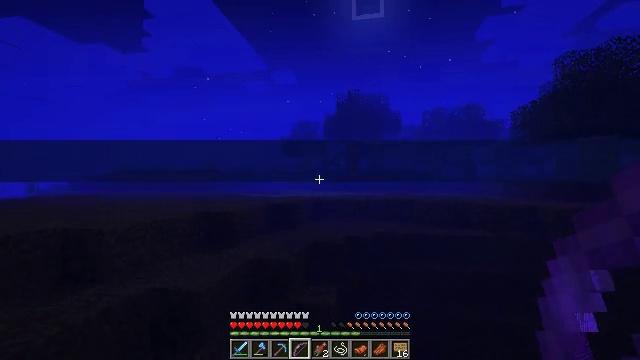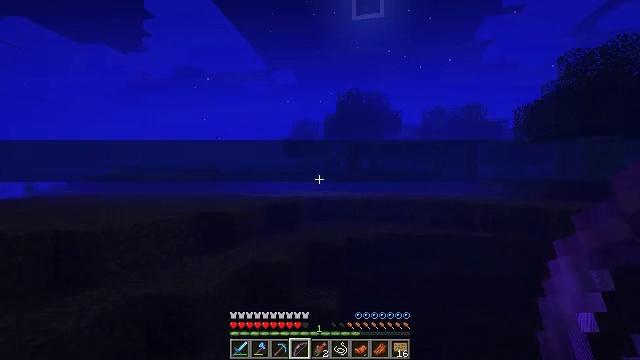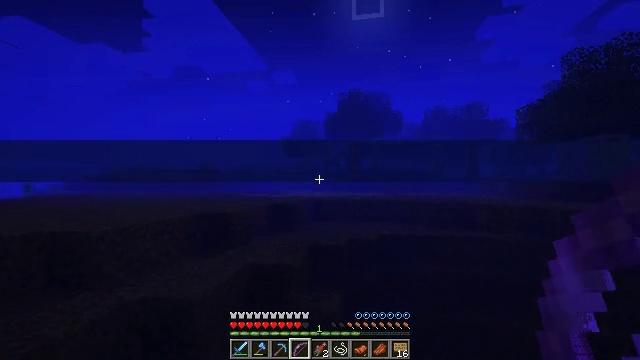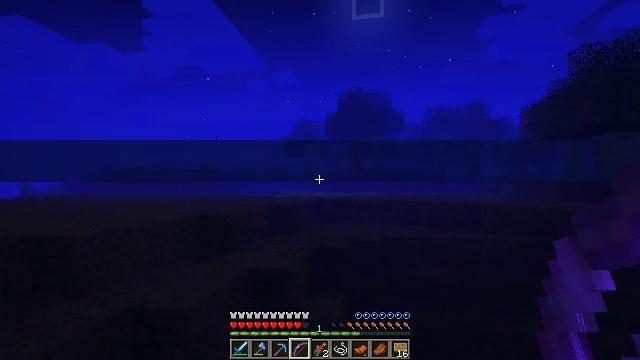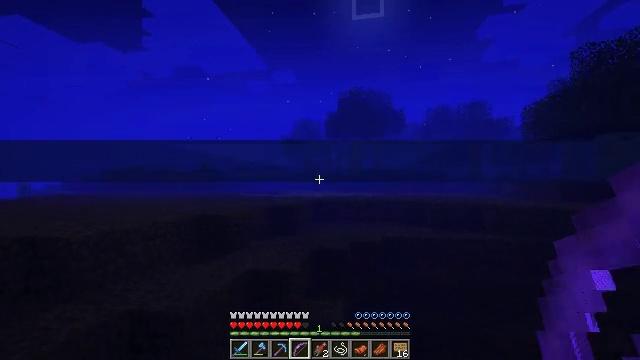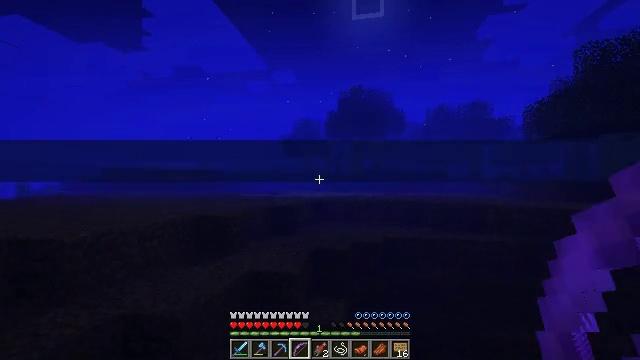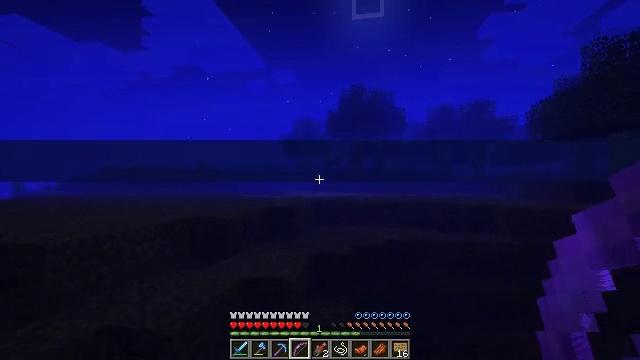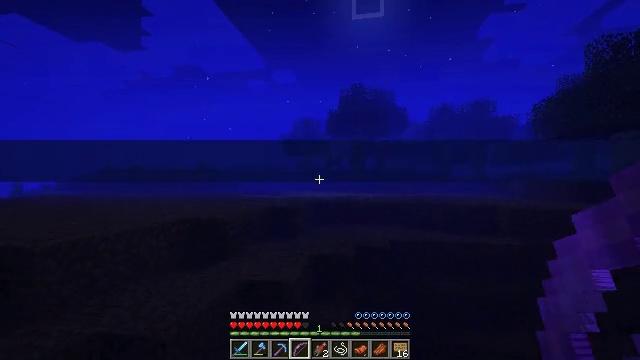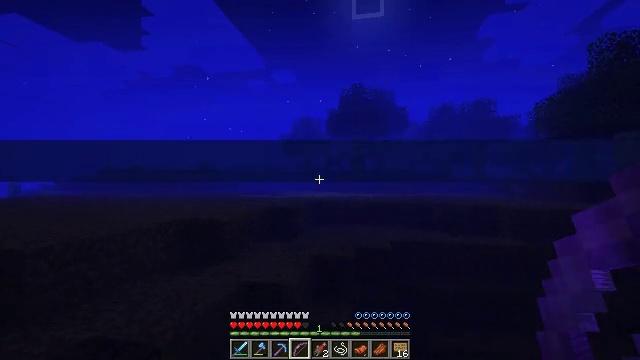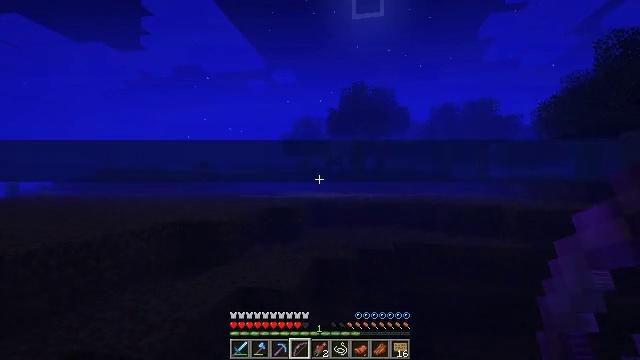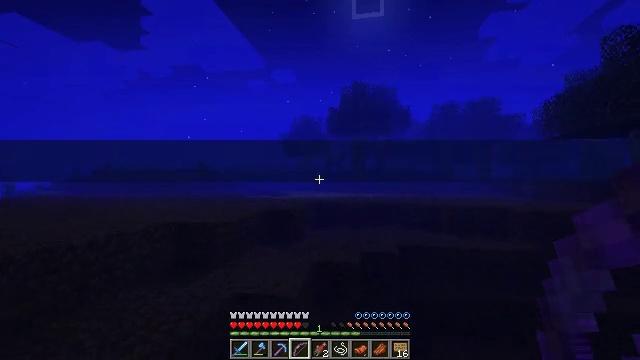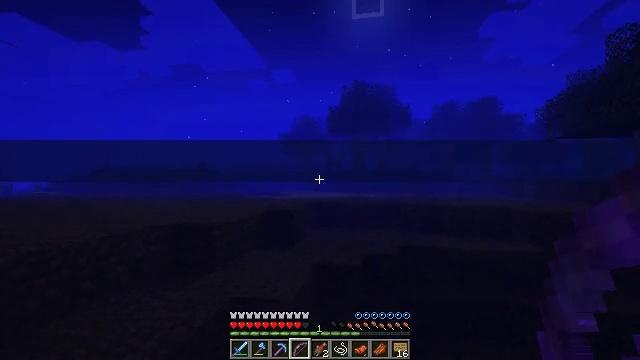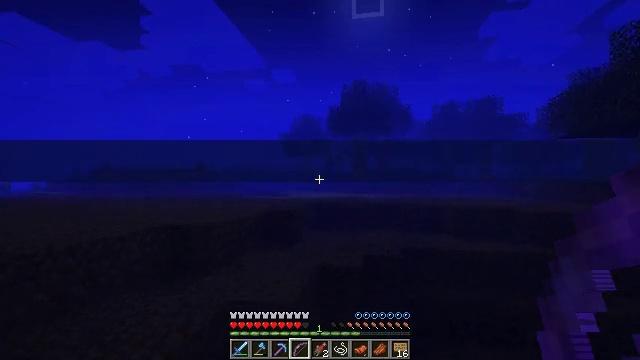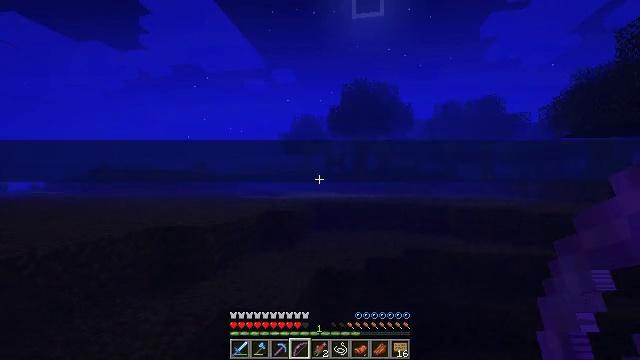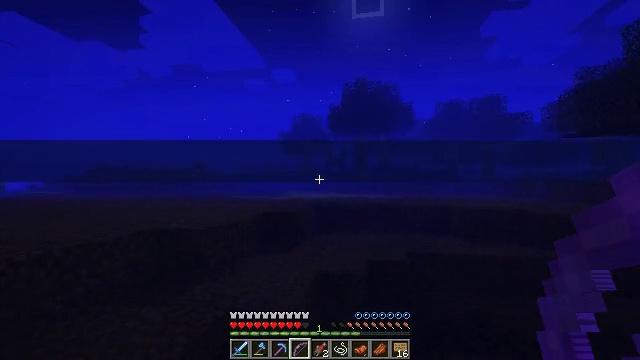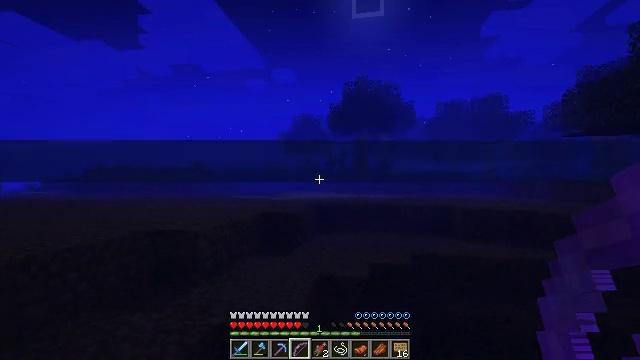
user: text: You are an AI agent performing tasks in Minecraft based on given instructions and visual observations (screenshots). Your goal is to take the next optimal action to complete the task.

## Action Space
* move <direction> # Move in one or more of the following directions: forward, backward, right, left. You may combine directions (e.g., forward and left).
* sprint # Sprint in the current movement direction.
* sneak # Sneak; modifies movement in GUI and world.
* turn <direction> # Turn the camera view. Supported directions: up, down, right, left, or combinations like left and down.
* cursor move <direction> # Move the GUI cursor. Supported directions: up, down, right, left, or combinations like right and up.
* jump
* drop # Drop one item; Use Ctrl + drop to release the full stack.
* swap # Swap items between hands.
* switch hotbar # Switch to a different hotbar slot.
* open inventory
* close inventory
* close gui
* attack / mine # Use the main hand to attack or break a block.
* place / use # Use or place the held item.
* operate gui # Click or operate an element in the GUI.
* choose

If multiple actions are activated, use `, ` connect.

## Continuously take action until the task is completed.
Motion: motion action
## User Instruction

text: Remove a salmon from the inventory.
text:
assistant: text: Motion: move forward, sprint
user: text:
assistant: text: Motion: move forward, sprint
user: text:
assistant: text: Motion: move forward, sprint
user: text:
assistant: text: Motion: move forward, sprint
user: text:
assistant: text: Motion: move forward, sprint
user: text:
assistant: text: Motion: move forward, sprint
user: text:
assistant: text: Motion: move forward, sprint
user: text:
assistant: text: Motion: move forward, sprint
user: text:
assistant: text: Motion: move forward, sprint
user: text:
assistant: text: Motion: move forward, sprint
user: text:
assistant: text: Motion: move forward, sprint
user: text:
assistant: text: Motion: move forward, sprint
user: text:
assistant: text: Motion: move forward, sprint
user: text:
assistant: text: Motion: move forward, sprint
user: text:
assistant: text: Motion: move forward, sprint
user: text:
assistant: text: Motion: move forward, sprint
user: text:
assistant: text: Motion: move forward, sprint
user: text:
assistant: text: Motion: move forward, sprint
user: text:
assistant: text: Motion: move forward, sprint
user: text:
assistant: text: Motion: move forward, sprint
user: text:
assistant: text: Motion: move forward, sprint
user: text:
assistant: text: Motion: move forward, sprint
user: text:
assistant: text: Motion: move forward, sprint
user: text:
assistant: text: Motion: move forward, sprint
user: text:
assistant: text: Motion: move forward, sprint
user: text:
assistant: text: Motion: move forward, sprint
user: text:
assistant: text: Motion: move forward, sprint
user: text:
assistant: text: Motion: move forward, sprint
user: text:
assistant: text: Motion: move forward, sprint
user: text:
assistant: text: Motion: move forward, sprint